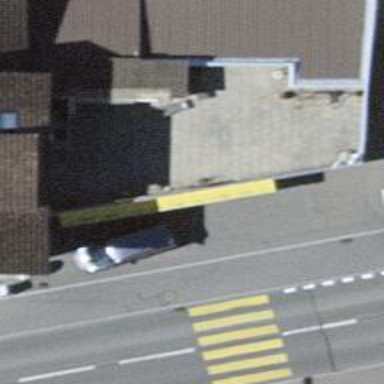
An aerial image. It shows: Bakery.